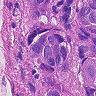
Metastatic tissue present: yes